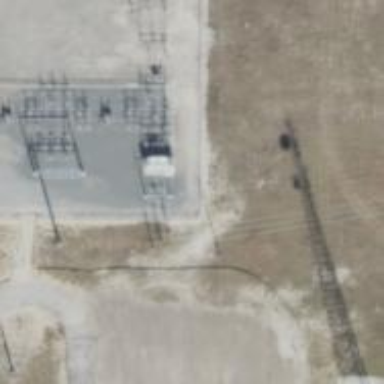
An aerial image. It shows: Power pole.